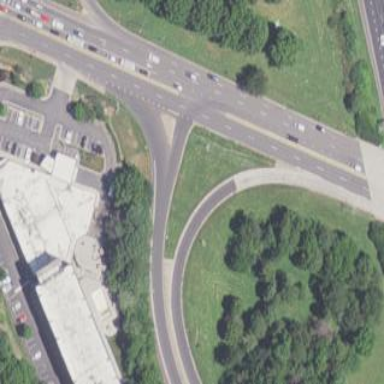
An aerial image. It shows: Grassy traffic calming island.